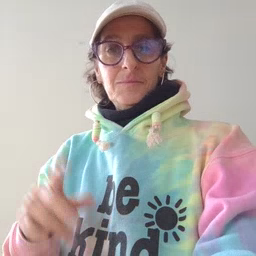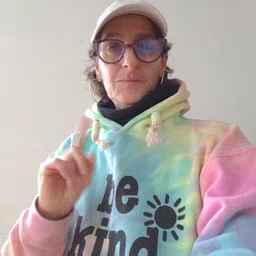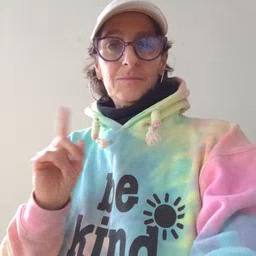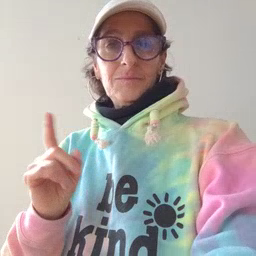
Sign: where